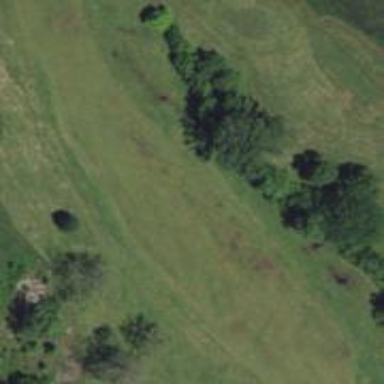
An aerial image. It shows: Well-maintained grassy area known as fairway on golf course.